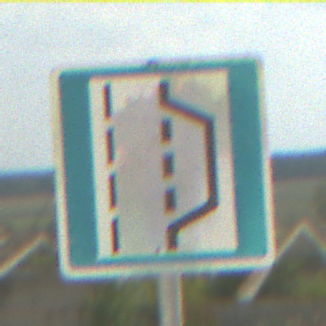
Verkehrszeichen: NothalteUndPannenbucht
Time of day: MorningAfternoon
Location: Outdoor (Beach)
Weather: PartlyCloudy
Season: NotSpecified
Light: Natural